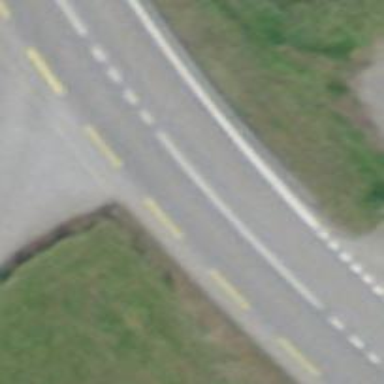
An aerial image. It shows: Secondary road with asphalt surface.